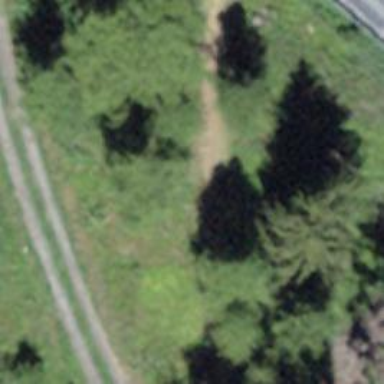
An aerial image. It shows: Ground path.